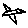
Label: bird